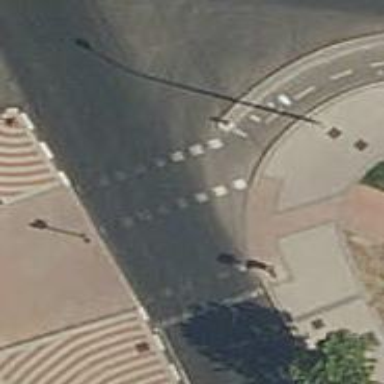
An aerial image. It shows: Crossing with traffic signals.